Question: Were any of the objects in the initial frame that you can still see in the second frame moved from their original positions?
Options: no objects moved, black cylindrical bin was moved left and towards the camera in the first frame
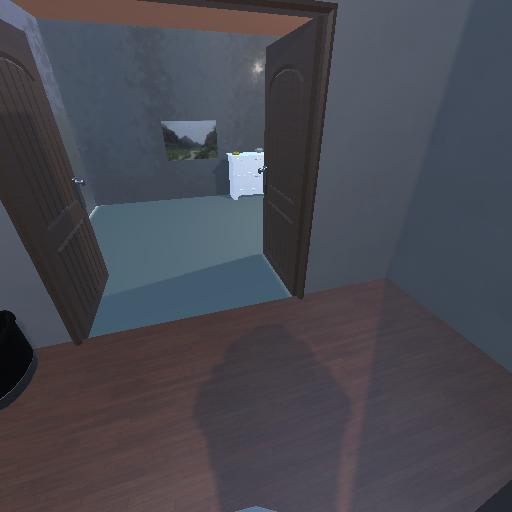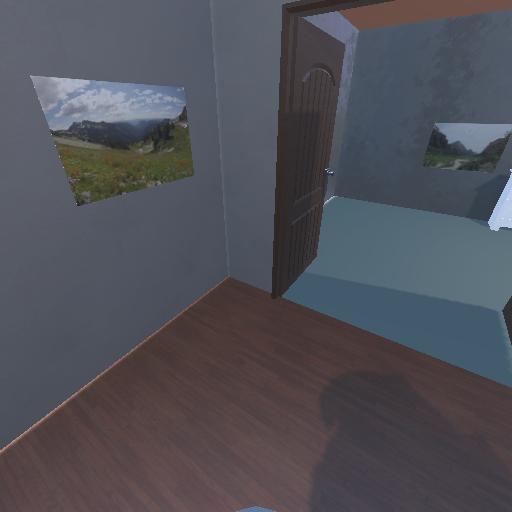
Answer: no objects moved